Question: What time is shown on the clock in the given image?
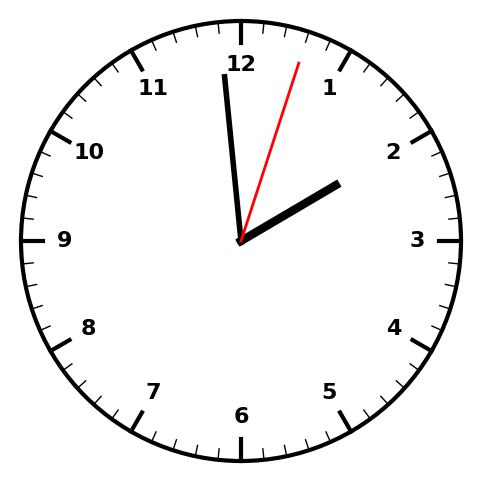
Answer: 01:59:03